Question: It's the first time i use ADMINER.
I want to export the database and i'm not sure to set correctly the parameters.
The database is in production and i don't want to make any mistakes.
See screenshot :

What are the correct parameters for :
1) Database : Use, drop + create, Create, Create + alter
2) Table : drop + create, Create, Create + alter
3) Datas : Truncate + insert, insert, insert+ update
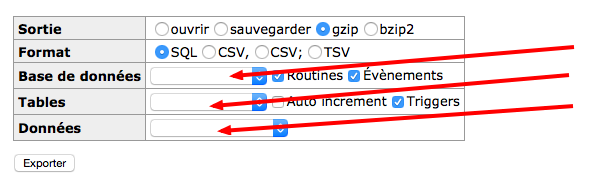
Answer: Per your comment on or original question:
> I want to export the database and import it in phpMyAdmin in my local environment to test and modify my client's website.
You want to recreate the database and data in a new environment and you are exporting SQL. Therefore, you will want to create tables where none exist, or discard and overwrite data if it does exist.
To accomplish this, you want to select the following options:
Database: Drop + Create - this will cause DROP statements to appear in the exported SQL before CREATE statements. This means that any existing databases with the same name will be dropped and all tables discarded. This is what you want to do if you want a clean test environment that matches production.
Tables: Drop + Create - for the same reason as above
Data: Insert - this will insert all data from your production database into your test copy database.